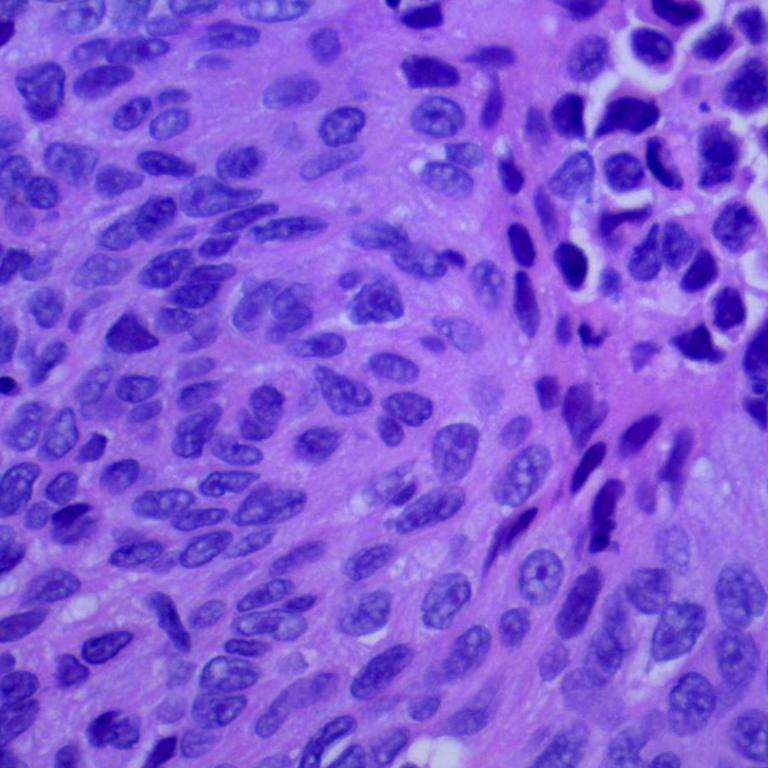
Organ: lung
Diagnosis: squamous carcinomas